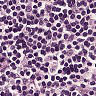
Metastatic tissue present: no